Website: crate-barrel
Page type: address-validator
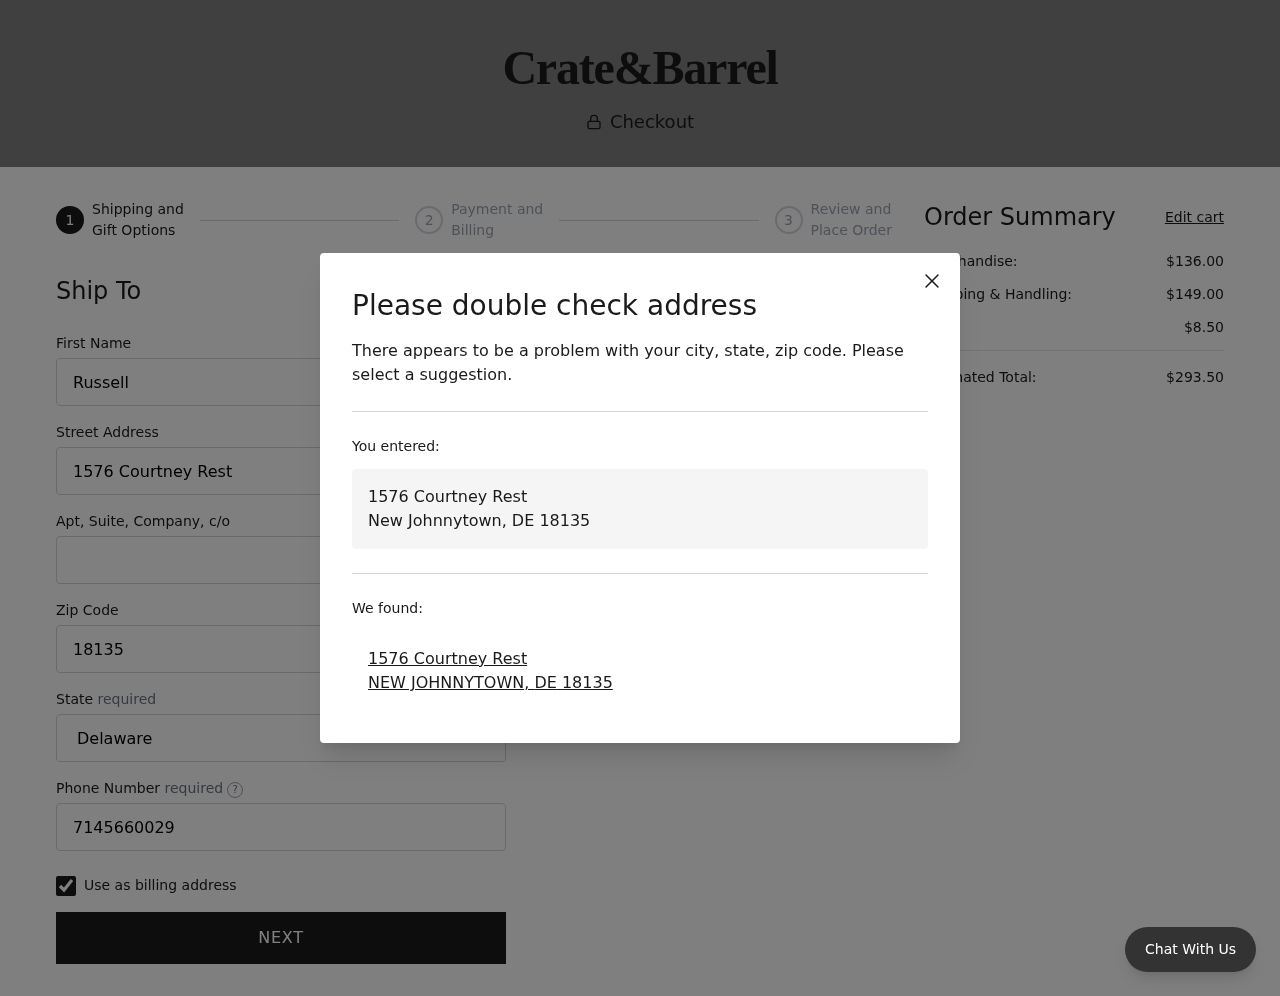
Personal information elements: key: PII_CITY
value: New Johnnytown
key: PII_CITY
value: NEW JOHNNYTOWN
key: PII_FIRSTNAME
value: Russell
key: PII_PHONE
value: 7145660029
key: PII_POSTCODE
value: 18135
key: PII_STATE
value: Delaware
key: PII_STATE_ABBR
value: DE
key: PII_STREET
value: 1576 Courtney Rest
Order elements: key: ORDER_SUBTOTAL
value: $136.00
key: ORDER_SHIPPING_COST
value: $149.00
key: ORDER_TAX
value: $8.50
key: ORDER_TOTAL
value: $293.50